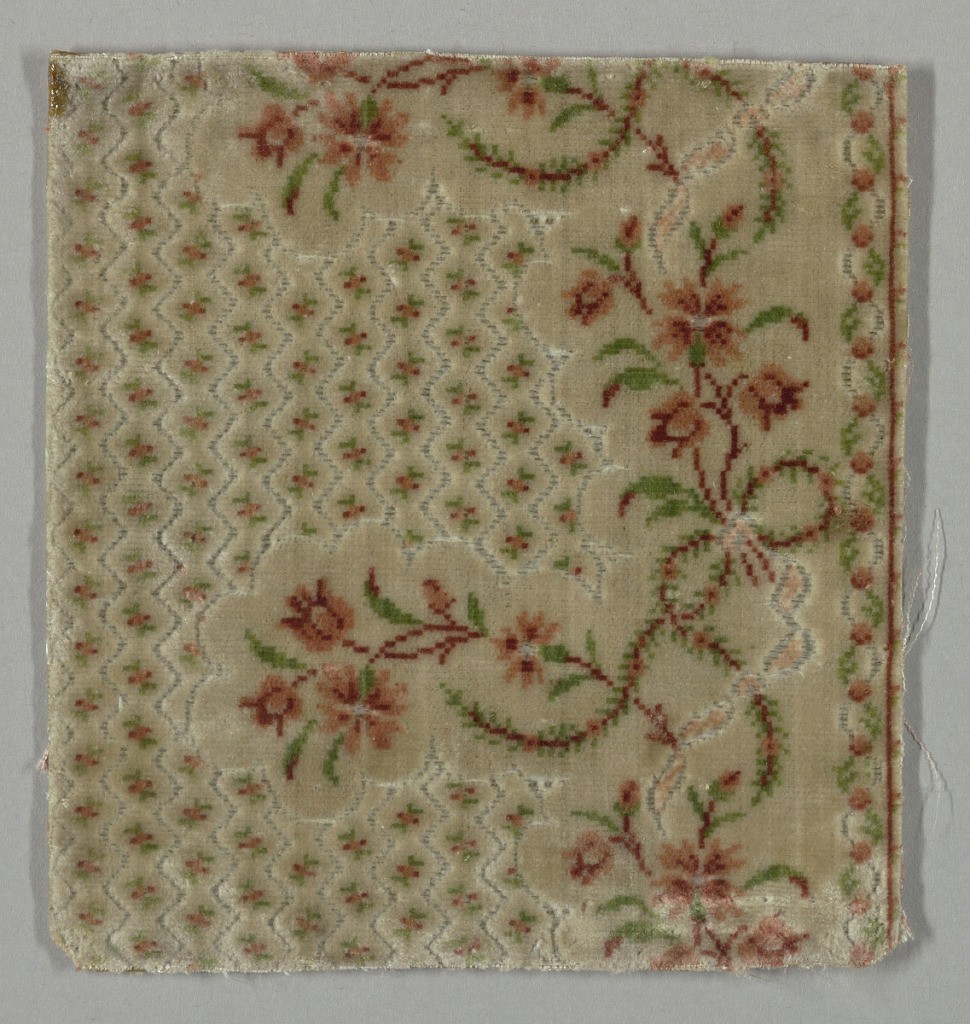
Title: Fragment
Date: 1750–1800
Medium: silk Technique: cut voided supplementary warp pile in a satin foundation (velvet) with supplementary weft
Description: Small-patterned or "miniature" velvet with a border design. Ground has small continuous lozenges, each enclosing a minute flower in red and green. Border design of slender sprays of red and pink flowers and green feathery foliage. Design outlined by voided ground, which is covered by secondary pale blue silk weft.